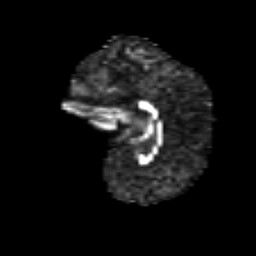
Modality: FA
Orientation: sagittal
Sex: male
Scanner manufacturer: siemens
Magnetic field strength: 3 T
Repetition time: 5 s
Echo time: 0.071 s